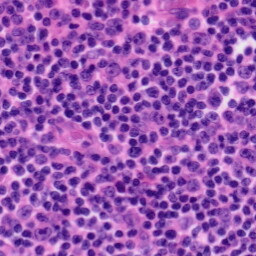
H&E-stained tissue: Tonsil